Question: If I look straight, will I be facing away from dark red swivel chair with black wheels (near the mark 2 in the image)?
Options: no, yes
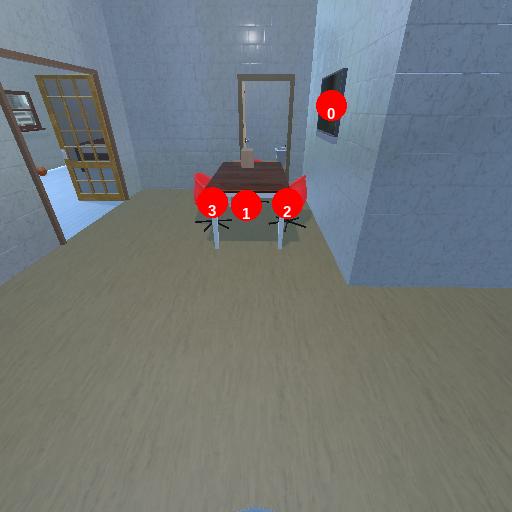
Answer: no